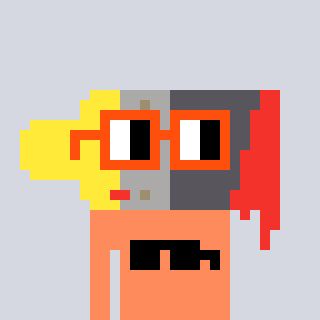
a pixel art character with square orange glasses, a paintbrush-shaped head and a peachy-colored body on a cool background